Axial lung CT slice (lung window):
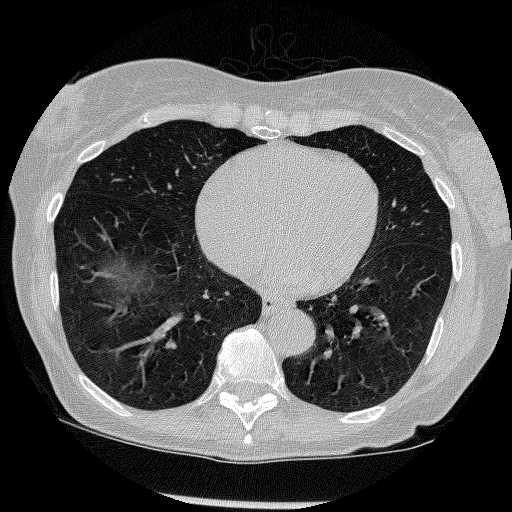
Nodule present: no